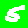
Digit: 5